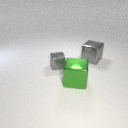
small gray metal cube in front of large gray metal cube